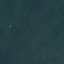
Land use / land cover: Forest